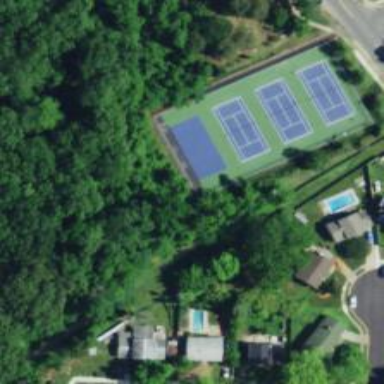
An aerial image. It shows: Tennis court on the leisure land pitch.